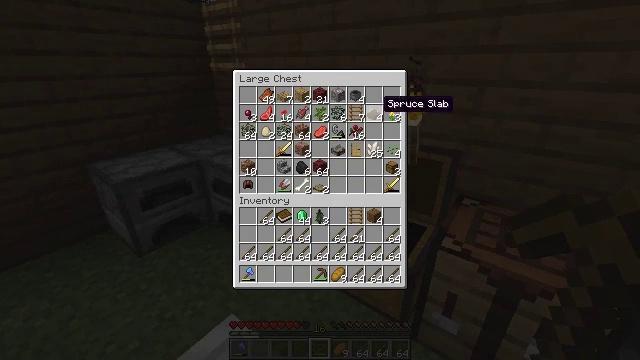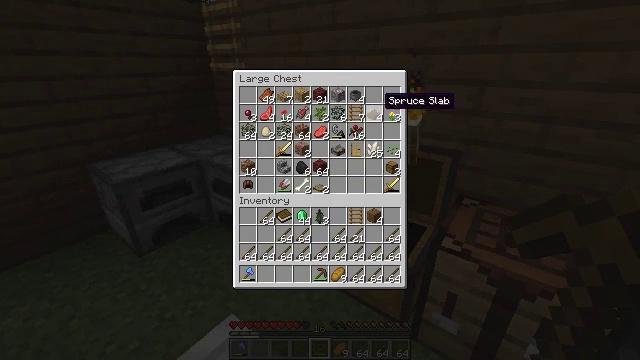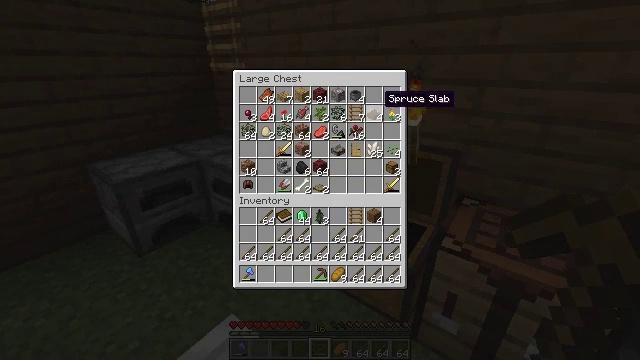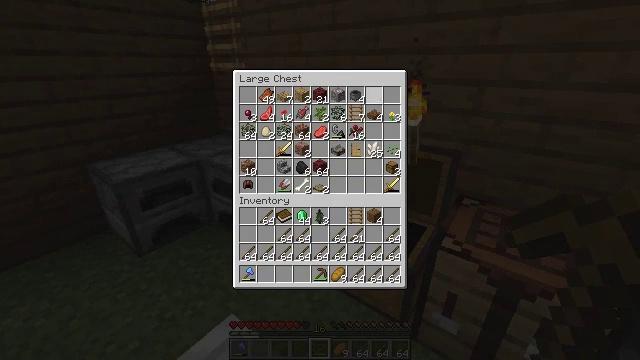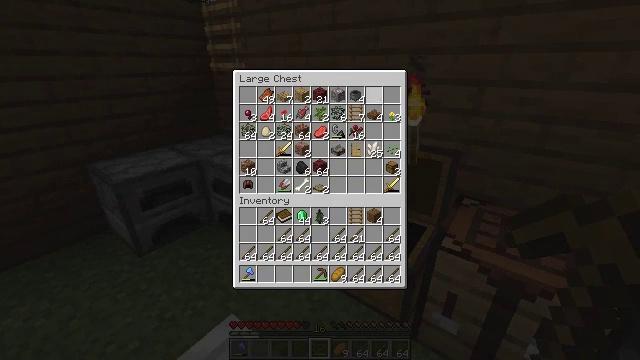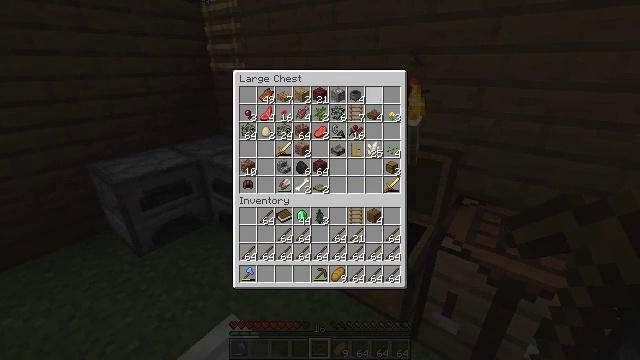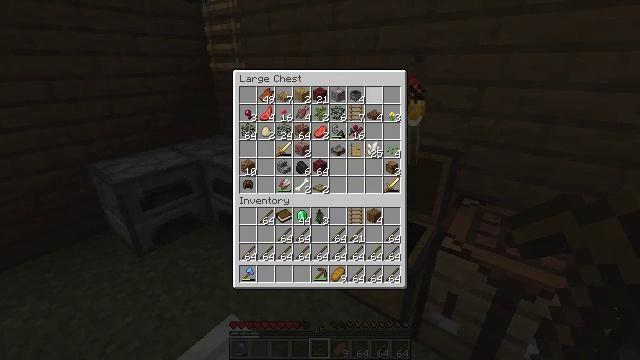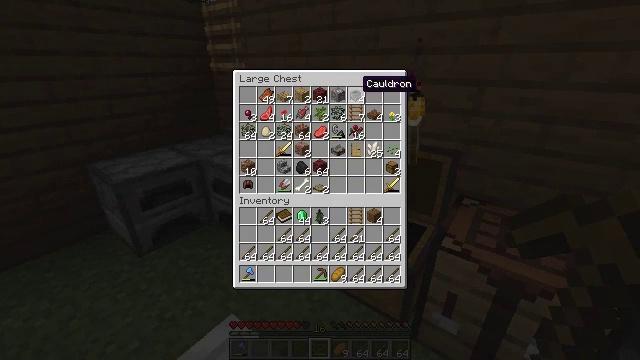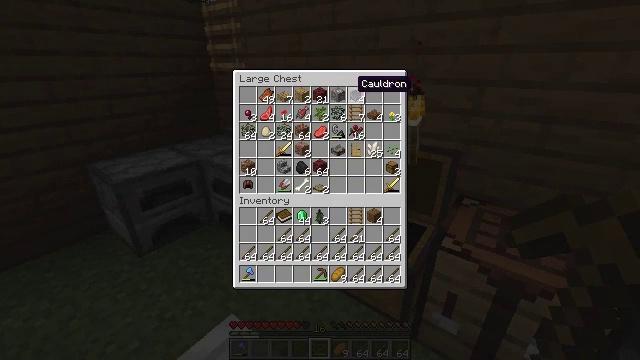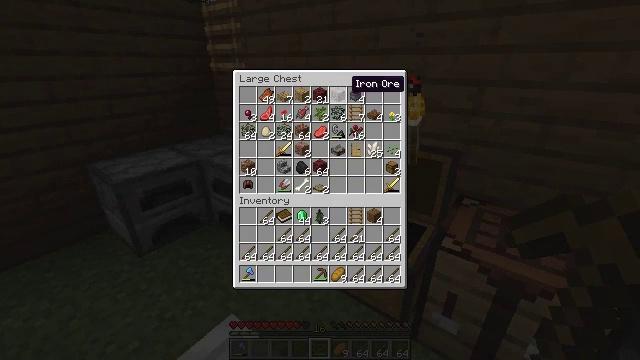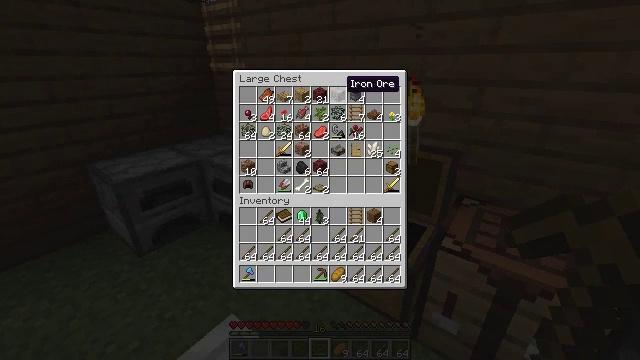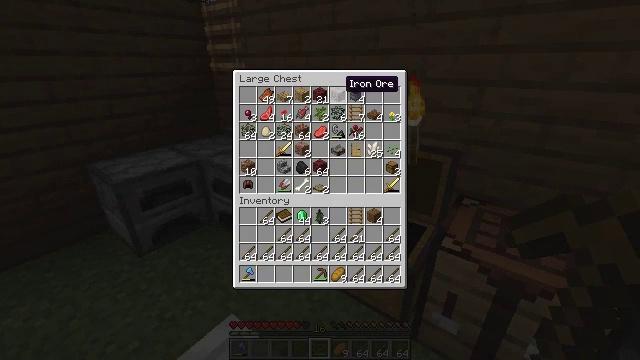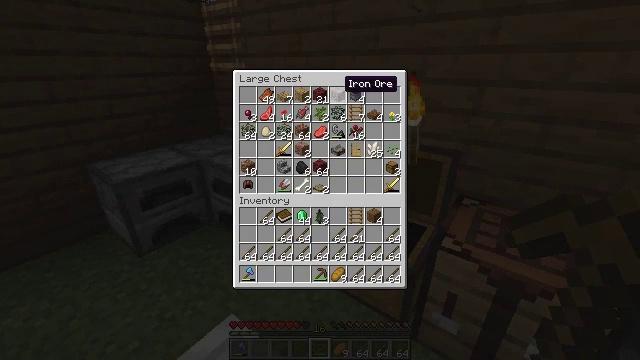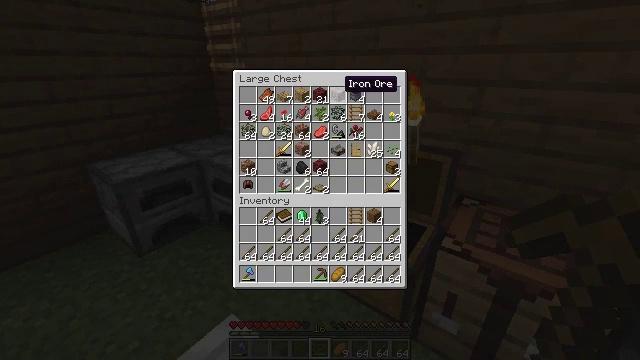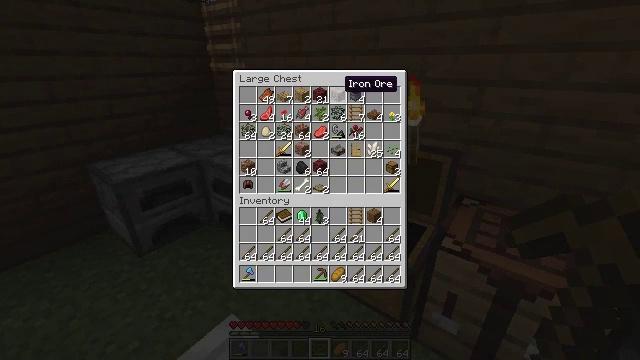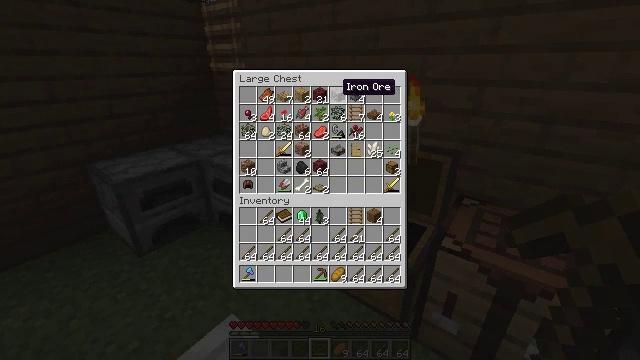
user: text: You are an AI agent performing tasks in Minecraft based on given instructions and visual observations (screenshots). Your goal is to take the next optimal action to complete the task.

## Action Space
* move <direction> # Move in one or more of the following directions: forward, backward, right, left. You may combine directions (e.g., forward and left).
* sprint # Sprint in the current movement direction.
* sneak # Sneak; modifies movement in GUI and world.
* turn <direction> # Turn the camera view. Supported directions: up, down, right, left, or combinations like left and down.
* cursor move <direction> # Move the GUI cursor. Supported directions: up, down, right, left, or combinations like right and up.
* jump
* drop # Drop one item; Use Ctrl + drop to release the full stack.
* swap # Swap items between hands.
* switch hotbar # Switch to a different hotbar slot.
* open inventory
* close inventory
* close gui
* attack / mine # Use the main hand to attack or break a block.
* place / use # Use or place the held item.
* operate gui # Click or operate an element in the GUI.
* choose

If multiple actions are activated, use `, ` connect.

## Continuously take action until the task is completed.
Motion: motion action
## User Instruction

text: Attack the netherrack to gather it.
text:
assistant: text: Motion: no_op
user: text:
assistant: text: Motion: no_op
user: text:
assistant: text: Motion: no_op
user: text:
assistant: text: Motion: no_op
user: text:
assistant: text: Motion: no_op
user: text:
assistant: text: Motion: no_op
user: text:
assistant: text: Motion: cursor move left
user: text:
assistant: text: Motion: no_op
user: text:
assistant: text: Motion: no_op
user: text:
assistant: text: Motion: no_op
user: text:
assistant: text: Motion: no_op
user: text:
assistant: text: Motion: no_op
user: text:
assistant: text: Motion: no_op
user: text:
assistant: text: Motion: no_op
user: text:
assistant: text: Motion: no_op
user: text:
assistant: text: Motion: no_op
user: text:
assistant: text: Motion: cursor move down
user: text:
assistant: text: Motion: cursor move down
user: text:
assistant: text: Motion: cursor move down
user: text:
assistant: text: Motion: cursor move left and down
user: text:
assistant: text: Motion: cursor move left and down
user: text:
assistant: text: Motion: cursor move left
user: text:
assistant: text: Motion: no_op
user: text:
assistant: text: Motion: no_op
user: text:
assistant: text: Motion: no_op
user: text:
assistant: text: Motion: cursor move left
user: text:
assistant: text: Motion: cursor move left
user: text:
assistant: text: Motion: cursor move left
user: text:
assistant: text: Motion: cursor move left
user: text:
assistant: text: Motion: no_op